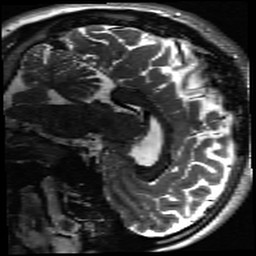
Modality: inplaneT2
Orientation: sagittal